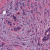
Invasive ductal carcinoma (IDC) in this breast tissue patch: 1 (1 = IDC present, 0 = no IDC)